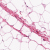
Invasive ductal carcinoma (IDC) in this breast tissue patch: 0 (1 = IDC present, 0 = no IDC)